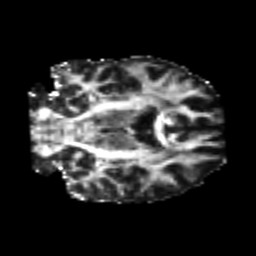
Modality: FA
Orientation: coronal
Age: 21
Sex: male
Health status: healthy
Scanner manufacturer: philips
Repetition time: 7.386 s
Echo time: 0.08599 s